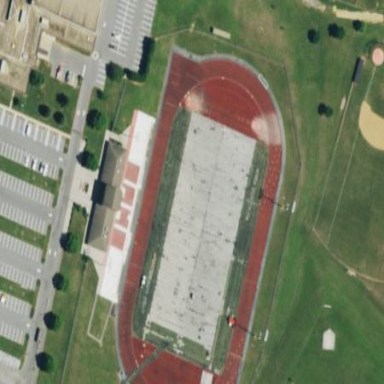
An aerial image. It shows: American football pitch for leisure and sport activities.